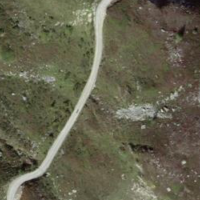
EUNIS habitat code: 26
Species observed at this site:
Saxifraga oppositifolia